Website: apple
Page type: customer-info-address
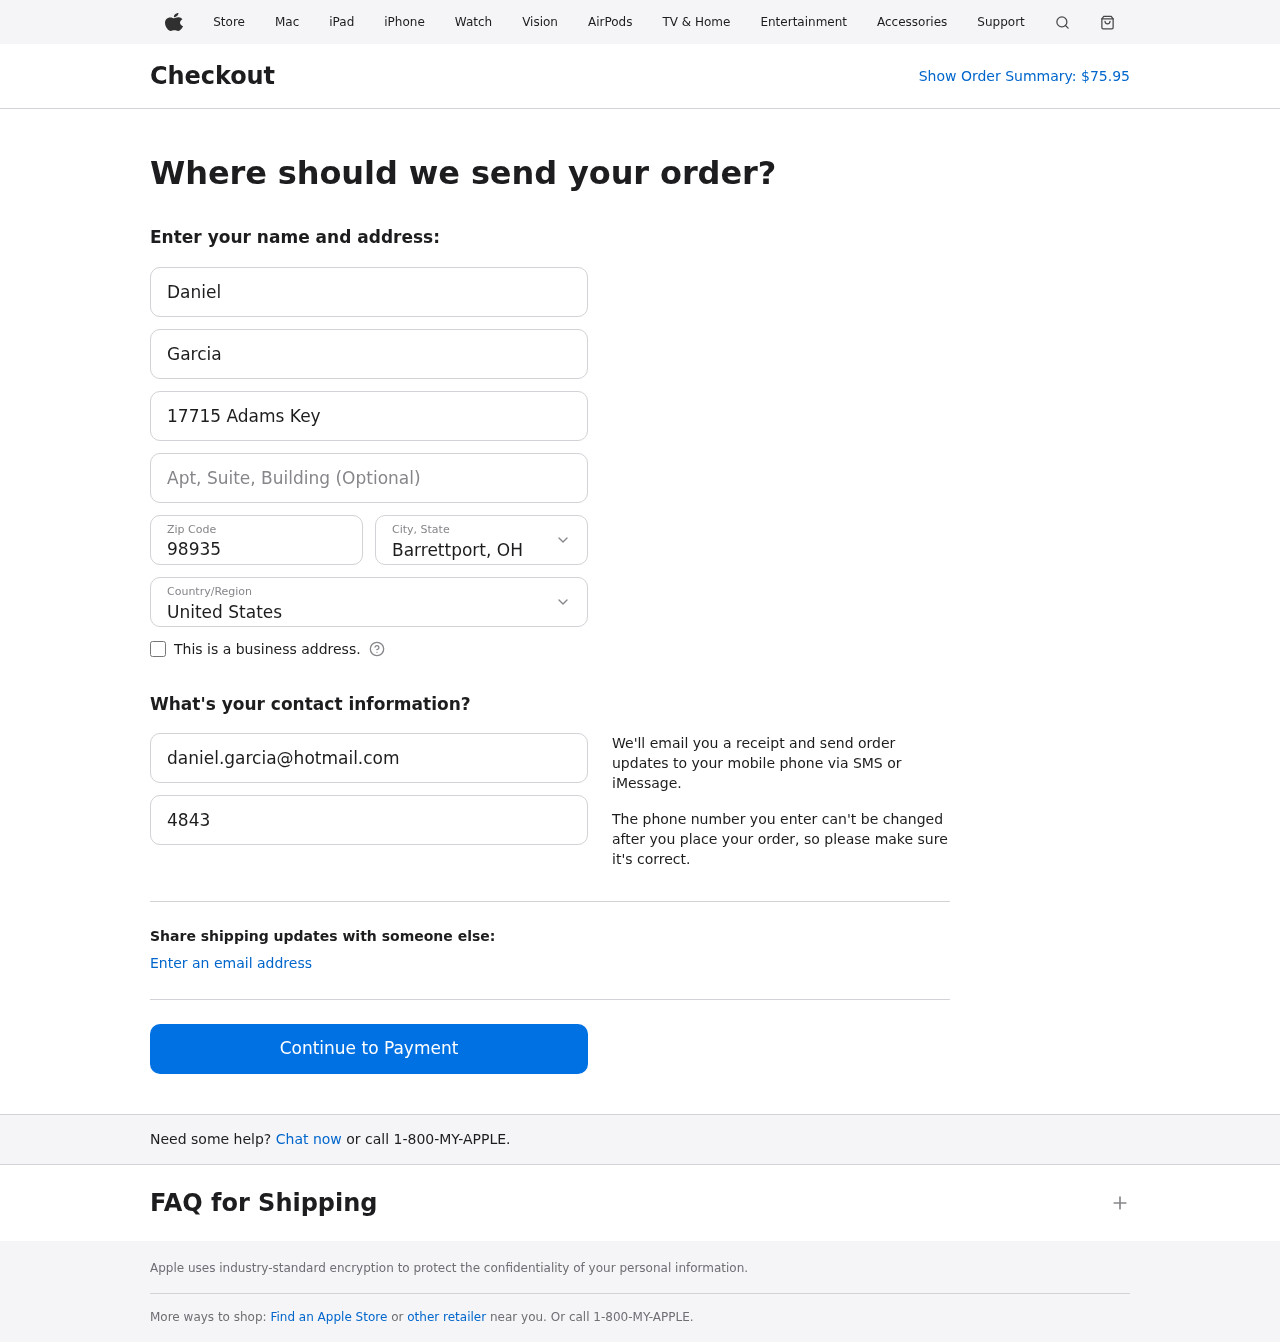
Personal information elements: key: PII_CITY_STATE
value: Barrettport, OH
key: PII_COUNTRY
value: United States
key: PII_EMAIL
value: daniel.garcia@hotmail.com
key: PII_FIRSTNAME
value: Daniel
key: PII_LASTNAME
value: Garcia
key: PII_PHONE
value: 4843868627
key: PII_POSTCODE
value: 98935
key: PII_STREET
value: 17715 Adams Key
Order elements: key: ORDER_TOTAL
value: $75.95